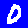
Digit: 0